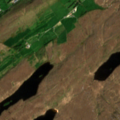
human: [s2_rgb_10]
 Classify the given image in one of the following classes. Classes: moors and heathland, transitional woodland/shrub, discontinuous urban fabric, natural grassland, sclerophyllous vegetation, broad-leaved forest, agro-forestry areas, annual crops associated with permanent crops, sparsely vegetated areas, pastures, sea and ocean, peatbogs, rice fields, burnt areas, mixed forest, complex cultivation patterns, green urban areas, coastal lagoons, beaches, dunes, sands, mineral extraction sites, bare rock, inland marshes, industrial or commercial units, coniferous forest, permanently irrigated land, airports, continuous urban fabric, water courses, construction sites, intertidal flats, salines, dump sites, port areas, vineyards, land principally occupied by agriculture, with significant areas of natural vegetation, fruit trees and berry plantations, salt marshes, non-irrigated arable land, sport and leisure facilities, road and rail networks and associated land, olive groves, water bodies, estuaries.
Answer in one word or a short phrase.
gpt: land principally occupied by agriculture, with significant areas of natural vegetation, peatbogs, water bodies